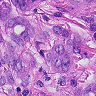
Metastatic tissue present: yes